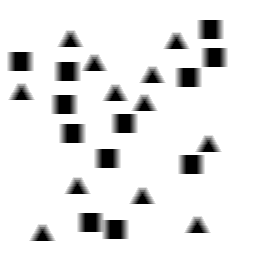
Squares: 12
Triangles: 12
Stars: 0
Total shapes: 24